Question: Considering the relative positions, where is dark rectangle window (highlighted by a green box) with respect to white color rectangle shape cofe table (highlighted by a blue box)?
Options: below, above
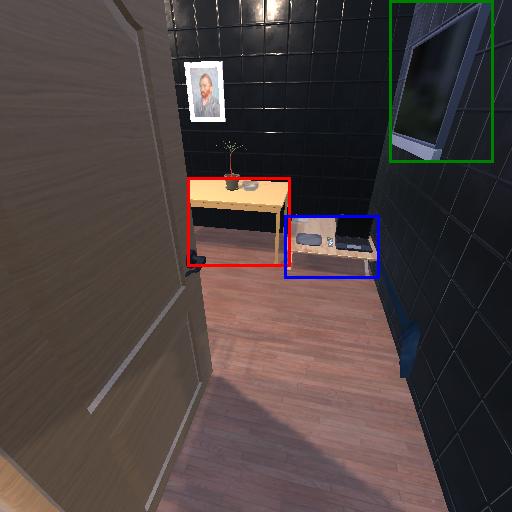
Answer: below